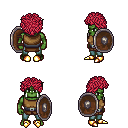
a pixel art fantasy rpg character, male body template, orc, green skin, leather chest armor, teal pants, ruby red curly afro hairstyle, gold boots, shield, four views (front, back, left, right), 2x2 character sprite sheet, small pixel art, hard edges, no anti-aliasing